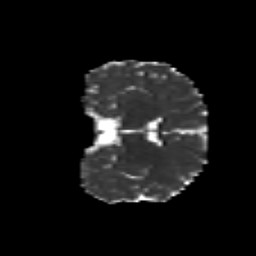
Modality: MD
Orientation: coronal
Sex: male
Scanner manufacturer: siemens
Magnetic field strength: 3 T
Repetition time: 5 s
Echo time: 0.071 s